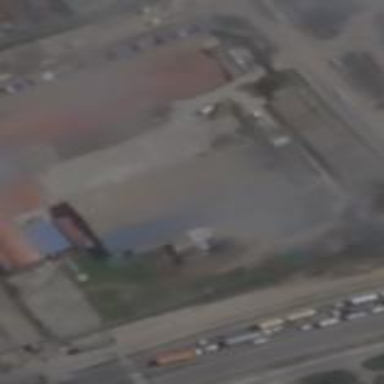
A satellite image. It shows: Industrial building.